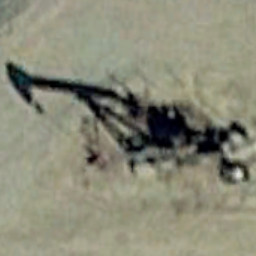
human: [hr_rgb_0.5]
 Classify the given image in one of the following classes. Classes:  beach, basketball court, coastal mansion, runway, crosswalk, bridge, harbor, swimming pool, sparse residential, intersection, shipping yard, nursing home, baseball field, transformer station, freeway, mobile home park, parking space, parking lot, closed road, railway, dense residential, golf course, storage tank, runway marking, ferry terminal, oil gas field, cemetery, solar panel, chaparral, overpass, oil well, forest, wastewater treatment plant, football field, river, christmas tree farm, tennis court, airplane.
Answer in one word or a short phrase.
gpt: oil well